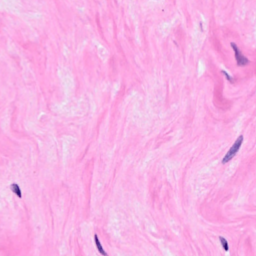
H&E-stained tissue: Breast